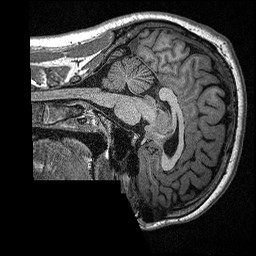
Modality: T1w
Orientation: sagittal
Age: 25
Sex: male
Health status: healthy
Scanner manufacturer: siemens
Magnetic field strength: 3 T
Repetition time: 2.3 s
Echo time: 0.00298 s